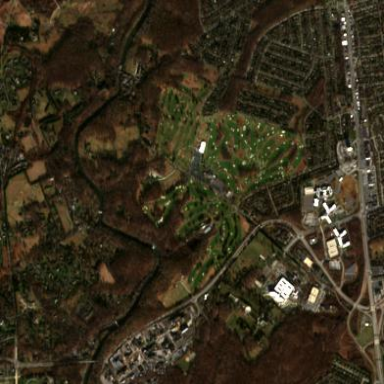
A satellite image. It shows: Golf course surrounded by greenery.